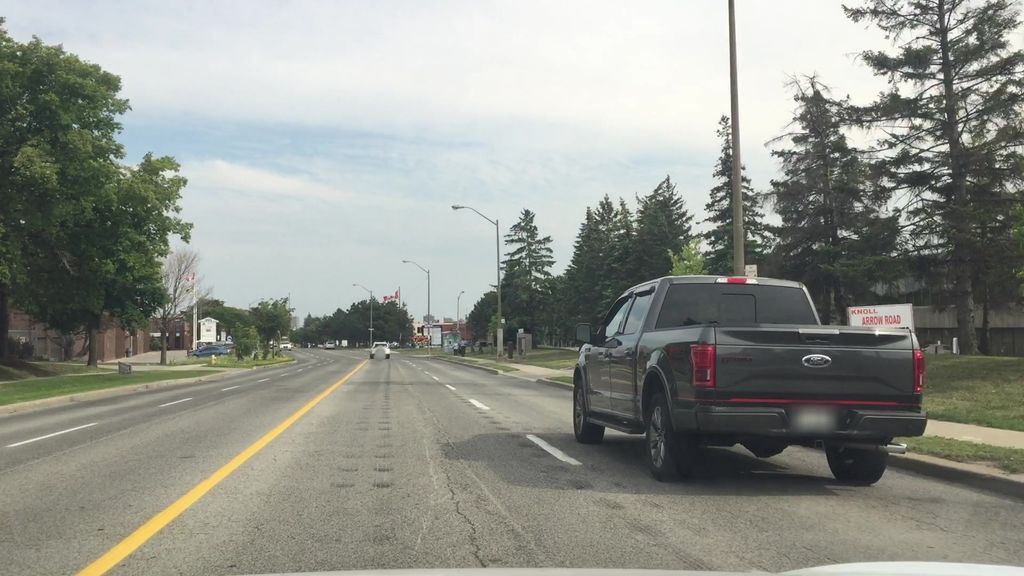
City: toronto